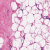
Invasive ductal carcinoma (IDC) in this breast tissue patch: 0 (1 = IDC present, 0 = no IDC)